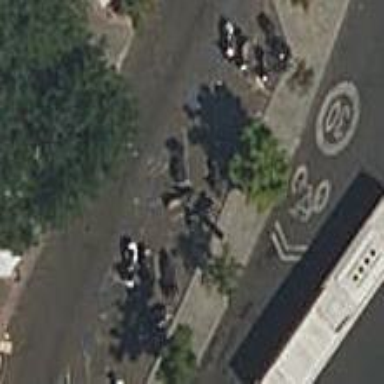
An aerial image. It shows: Motorcycle parking facility.